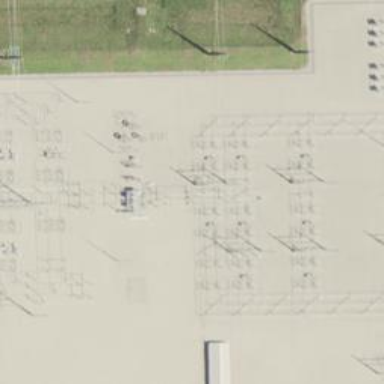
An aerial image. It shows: Switch for power supply.